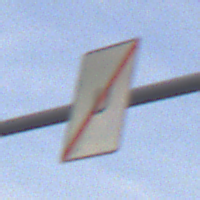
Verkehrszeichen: EndeUmleitung
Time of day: SunriseSunset
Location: Outdoor (Urban)
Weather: PartlyCloudy
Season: NotSpecified
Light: Natural